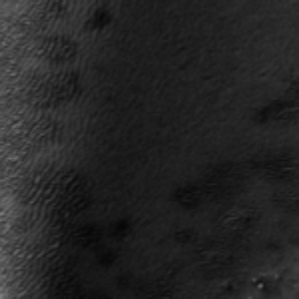
Label: frost